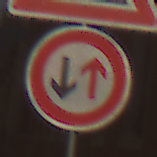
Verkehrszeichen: VorrangDesGegenverkehrs
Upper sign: Arbeitsstelle
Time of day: Midday
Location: Outdoor (Urban)
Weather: Clear
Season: NotSpecified
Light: Natural